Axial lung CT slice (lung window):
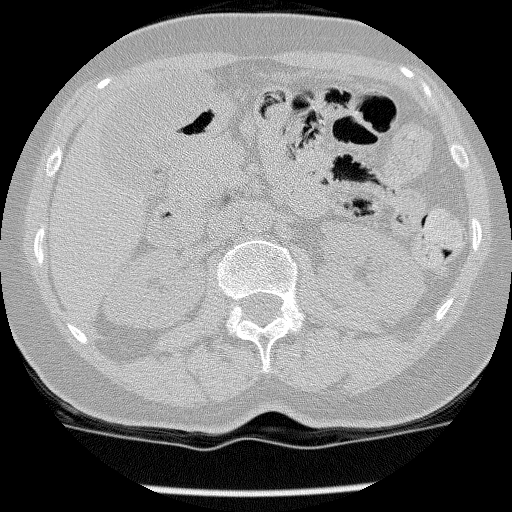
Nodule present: no